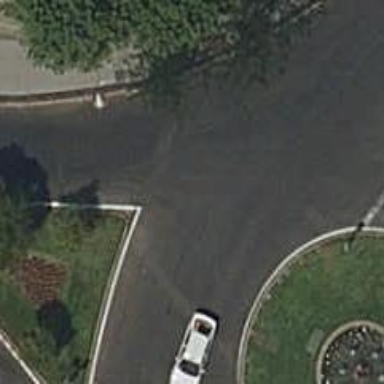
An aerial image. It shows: Tertiary road with asphalt surface. The road leads to circular junction.